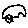
Label: car